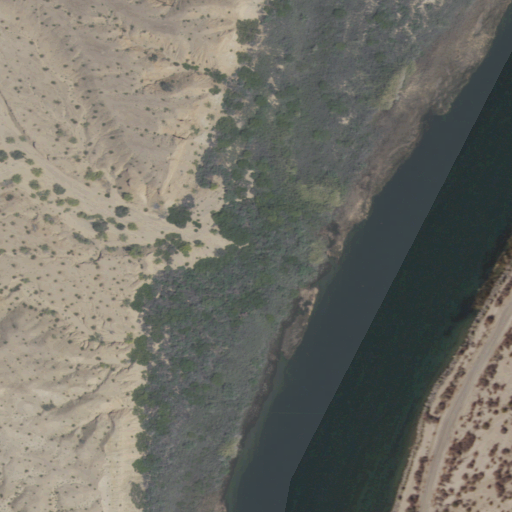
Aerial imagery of valley in California named Big Wash containing shrub, woody wetlands, open water, and herbaceous wetlands